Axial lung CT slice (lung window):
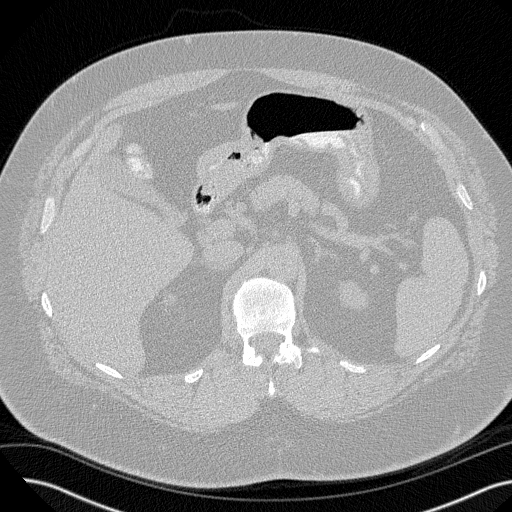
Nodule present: no